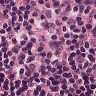
Metastatic tissue present: no